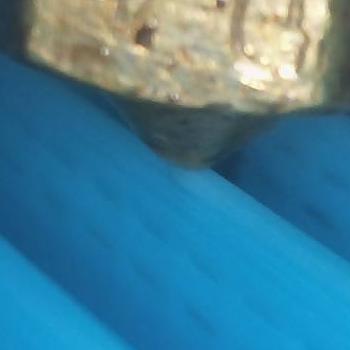
Flow rate: 178%